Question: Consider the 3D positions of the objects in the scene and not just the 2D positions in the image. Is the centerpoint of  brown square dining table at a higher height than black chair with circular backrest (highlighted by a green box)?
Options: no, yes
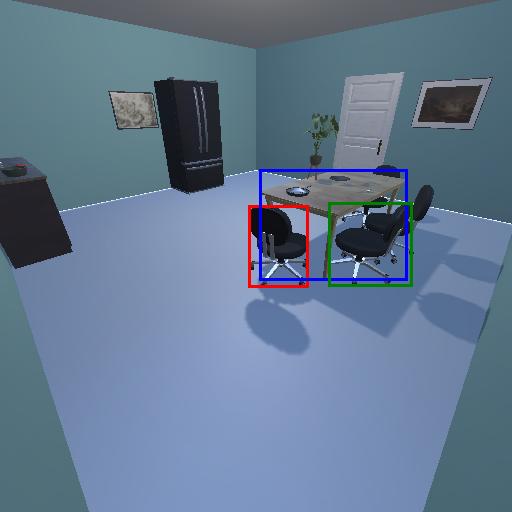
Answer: no